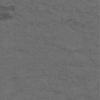
Label: not_dusty